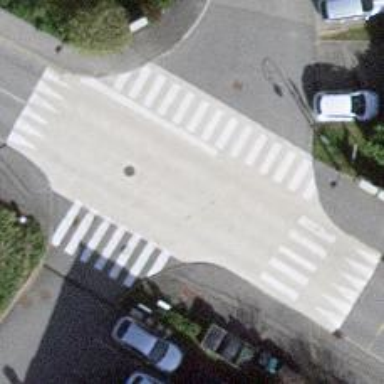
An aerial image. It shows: Table-style traffic calming feature.